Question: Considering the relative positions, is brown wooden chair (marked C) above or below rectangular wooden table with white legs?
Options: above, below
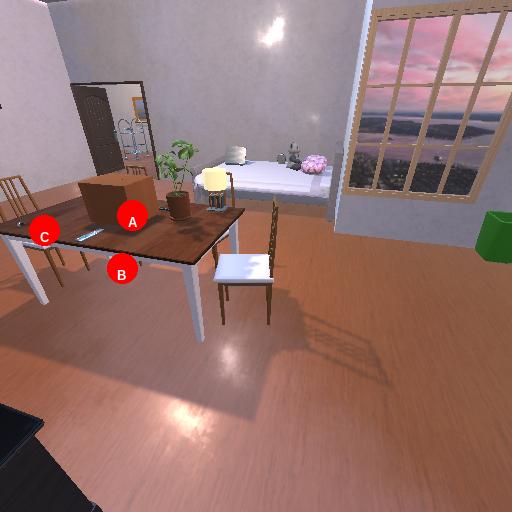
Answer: above